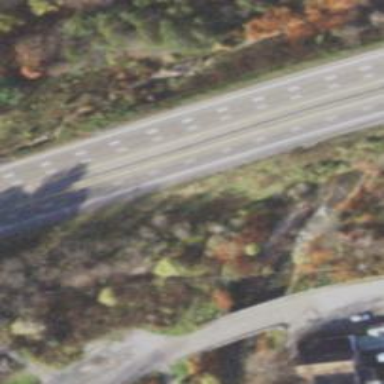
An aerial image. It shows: Asphalt motorway.